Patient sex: M
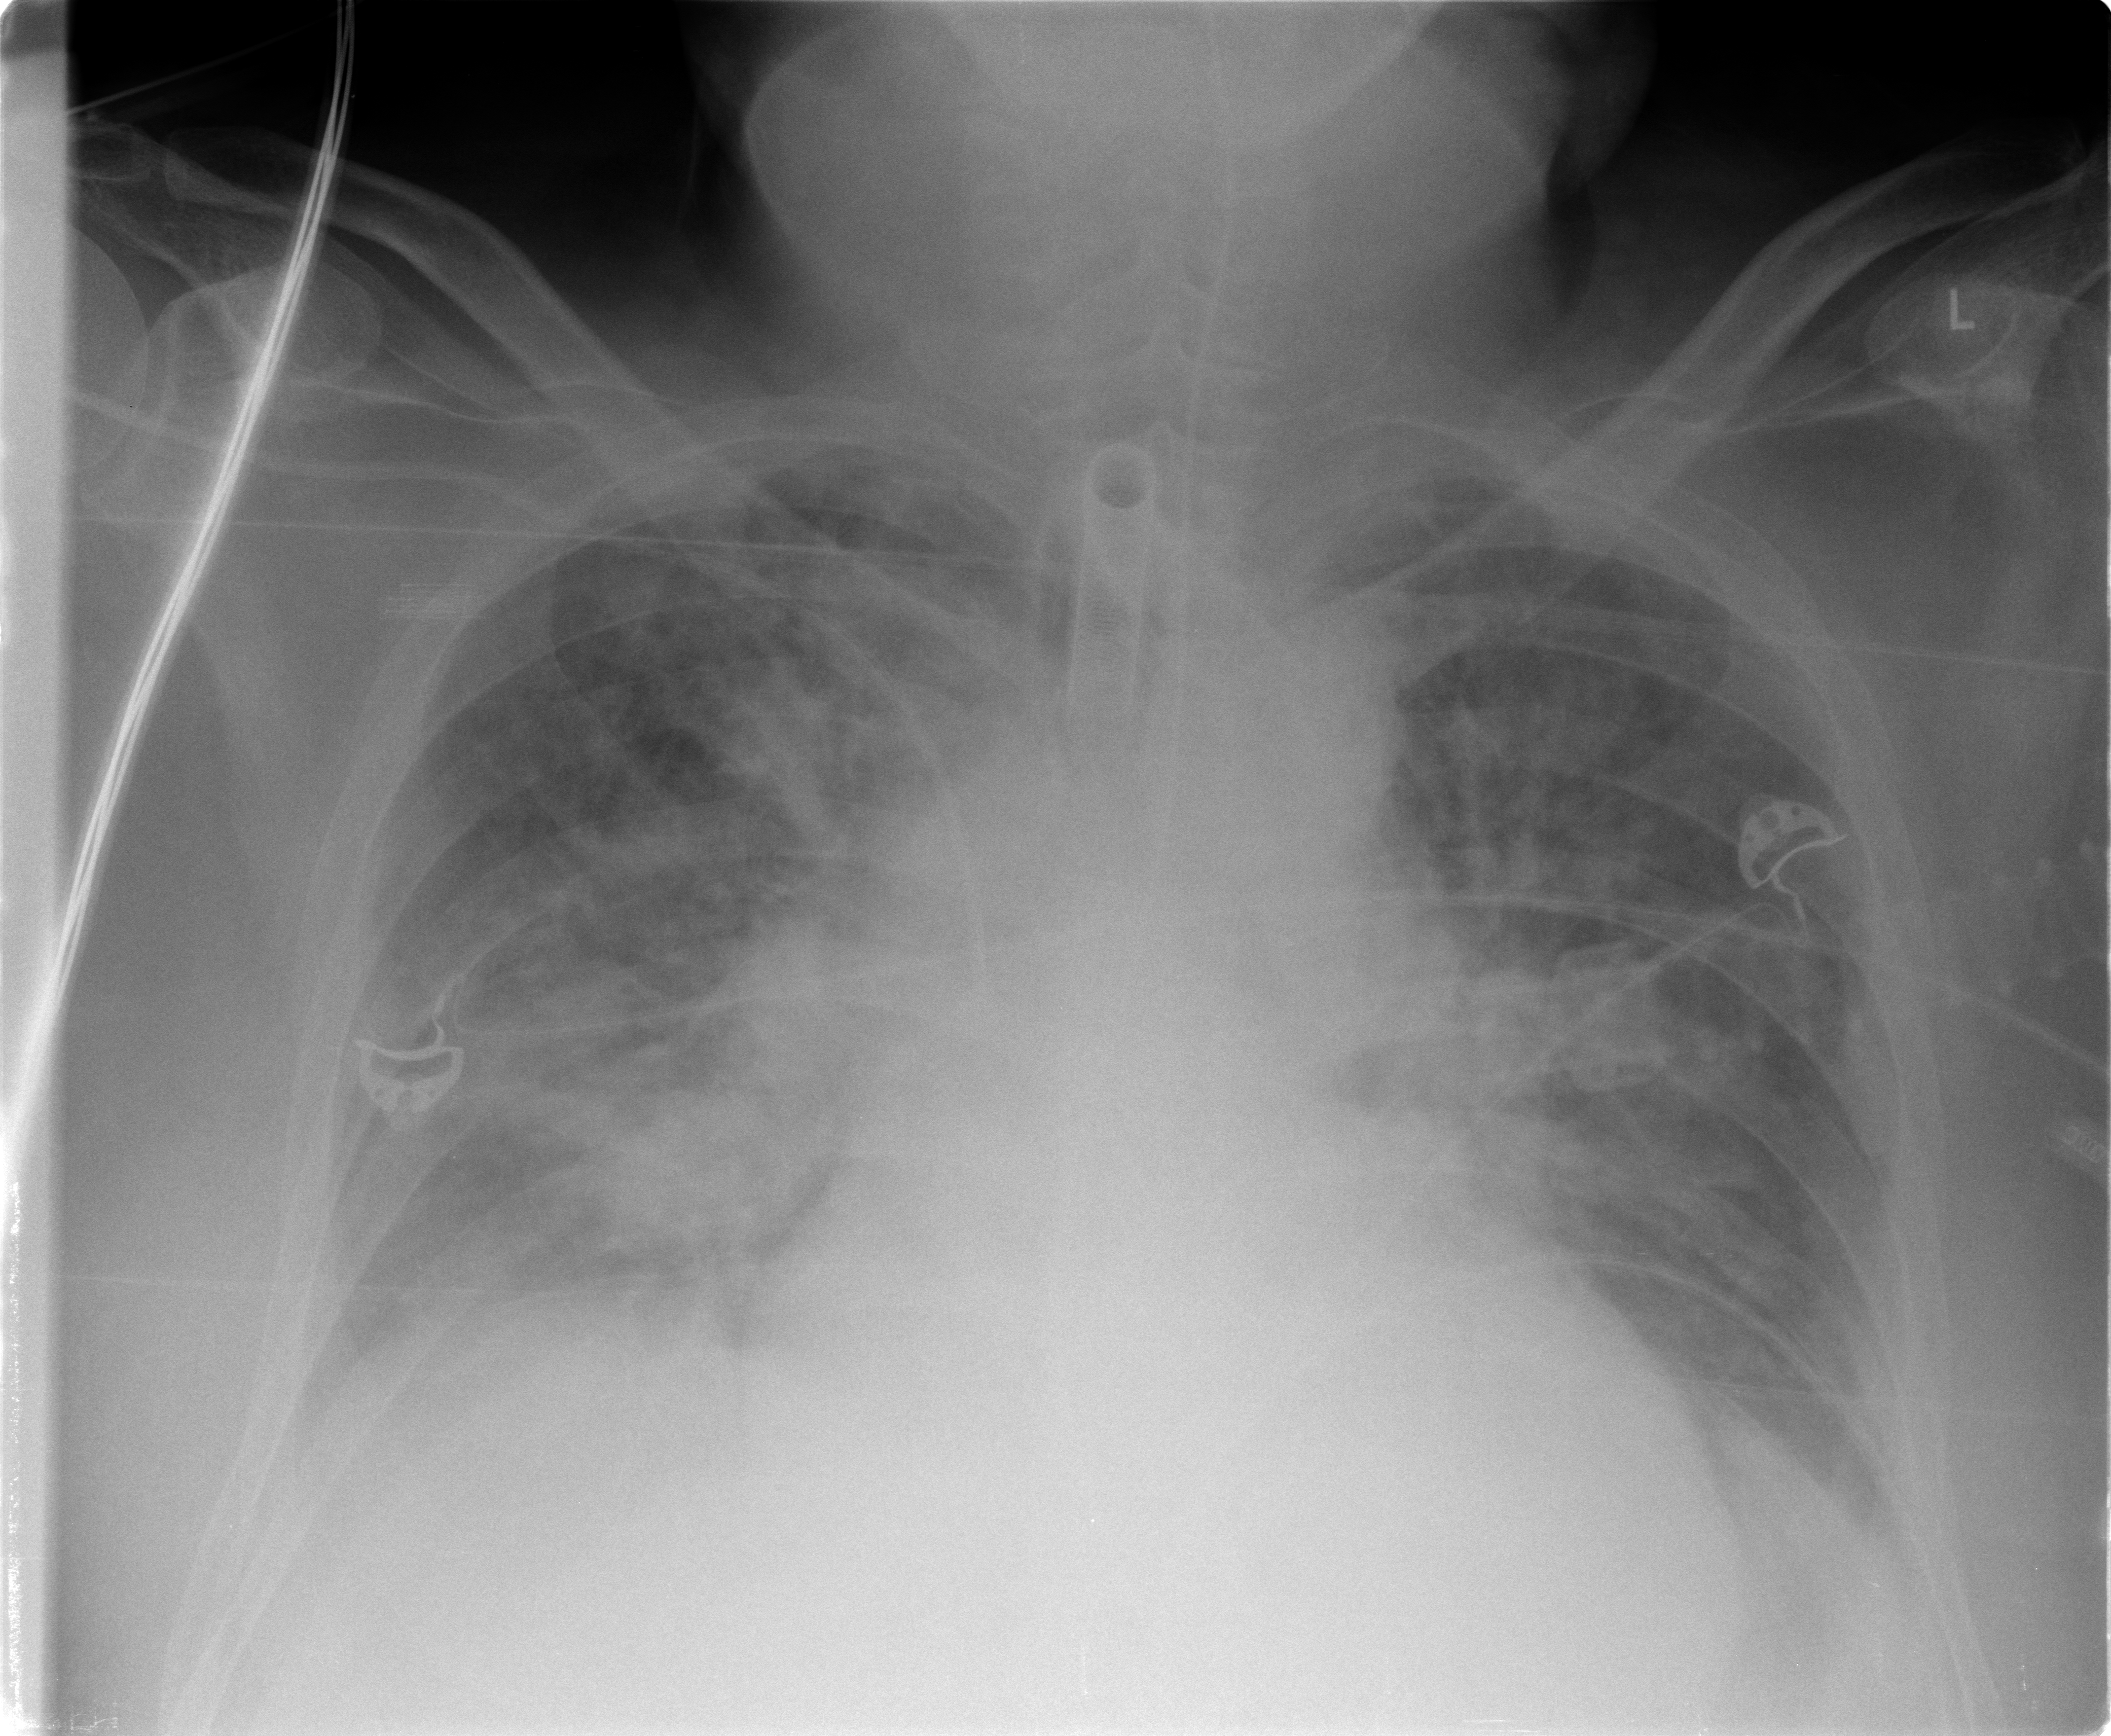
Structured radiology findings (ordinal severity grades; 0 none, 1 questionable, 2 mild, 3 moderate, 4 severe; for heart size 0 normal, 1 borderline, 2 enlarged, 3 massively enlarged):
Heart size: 2
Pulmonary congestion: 2
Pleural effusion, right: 0
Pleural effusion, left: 2
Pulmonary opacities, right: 3
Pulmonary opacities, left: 3
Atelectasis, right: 0
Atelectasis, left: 2